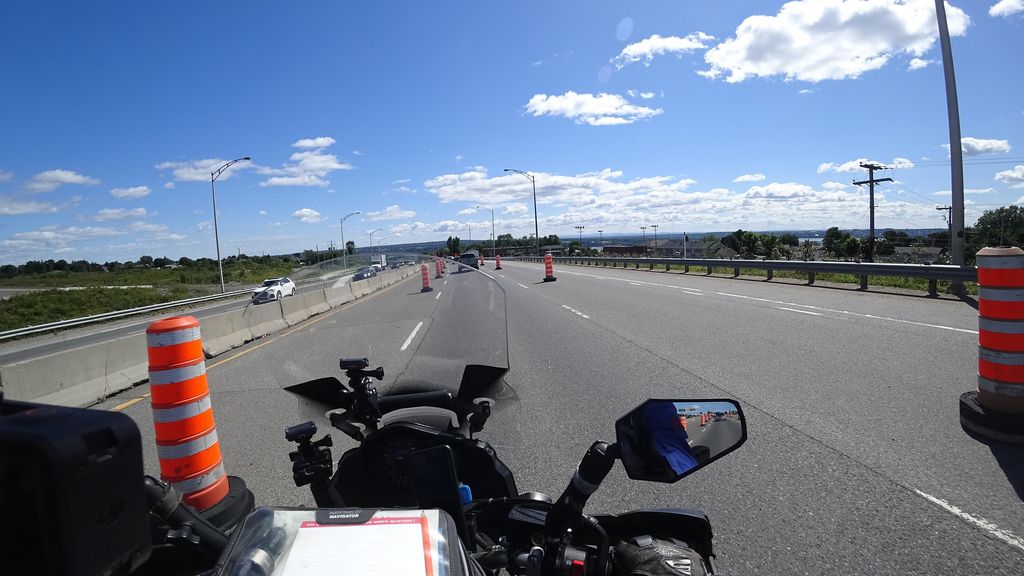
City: quebec_city